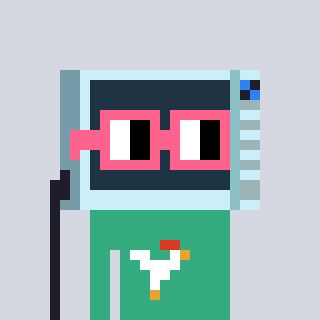
a pixel art character with square pink glasses, a microwave-shaped head and a teal-colored body on a cool background